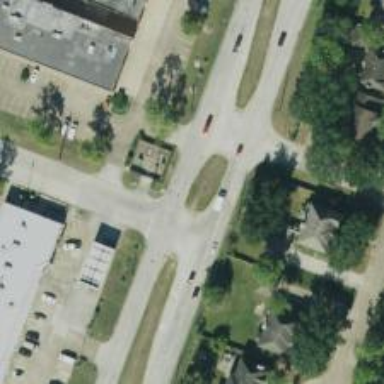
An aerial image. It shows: Road with stop sign.